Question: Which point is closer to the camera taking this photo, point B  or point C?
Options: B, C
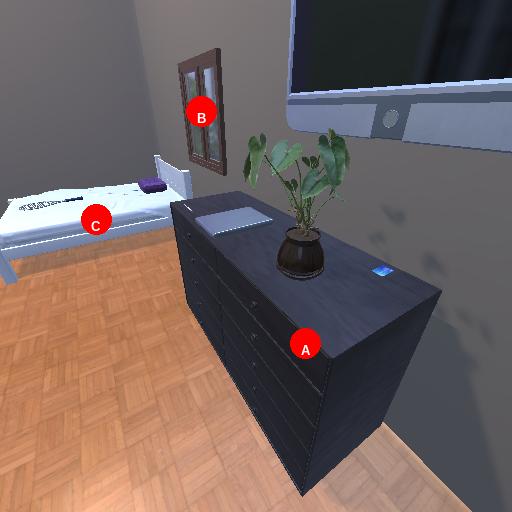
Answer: B